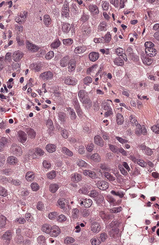
Tumor epithelial tissue: yes
Tumor-associated stroma tissue: no
Normal tissue: no